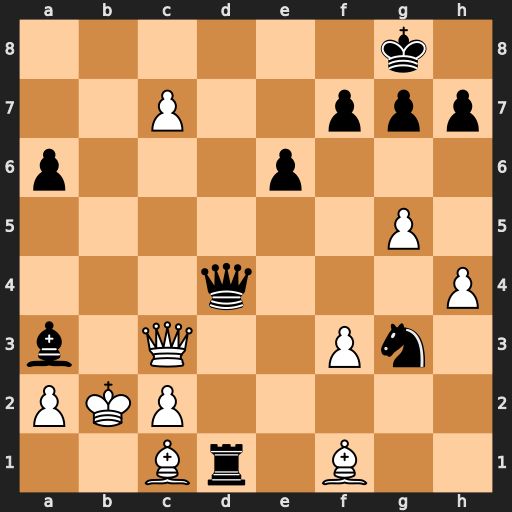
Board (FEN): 6k1/2P2ppp/p3p3/6P1/3q3P/b1Q2Pn1/PKP5/2Br1B2
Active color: w
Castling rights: -
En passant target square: -
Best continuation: Kb3 Qxc3+ Kxc3